Field crop: maize
Growth stage: 2
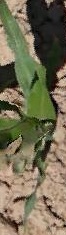
Species: maize